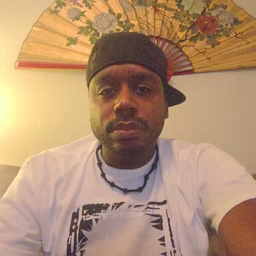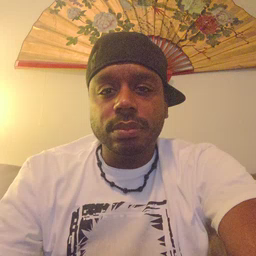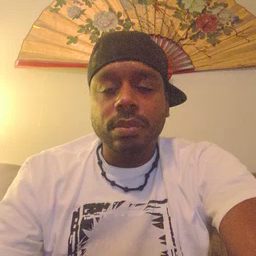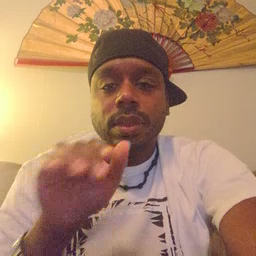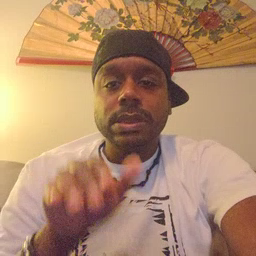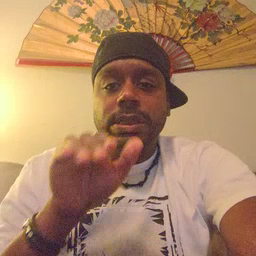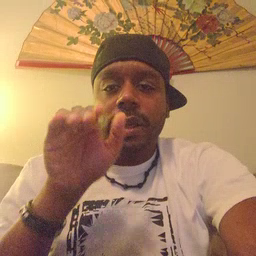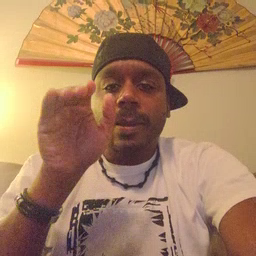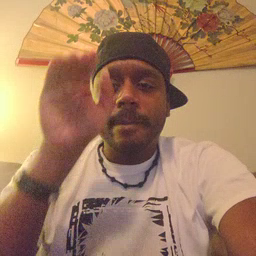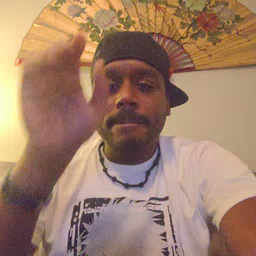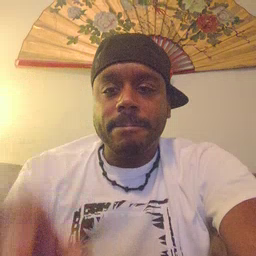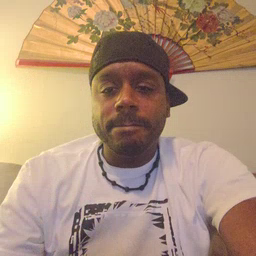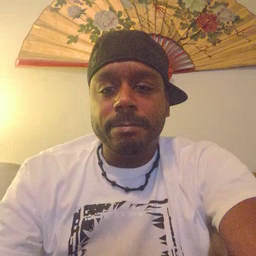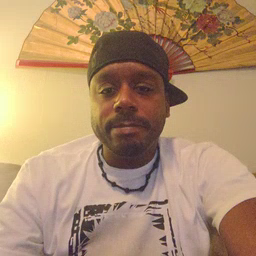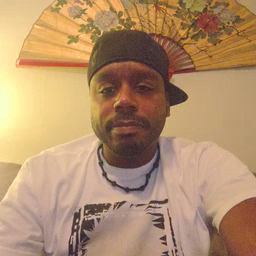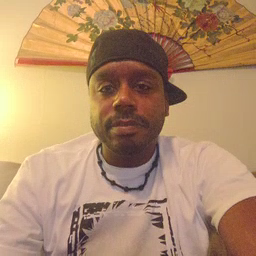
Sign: stairs